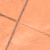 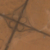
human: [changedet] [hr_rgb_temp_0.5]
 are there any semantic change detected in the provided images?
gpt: Additional street appeared nearby the crossroads.